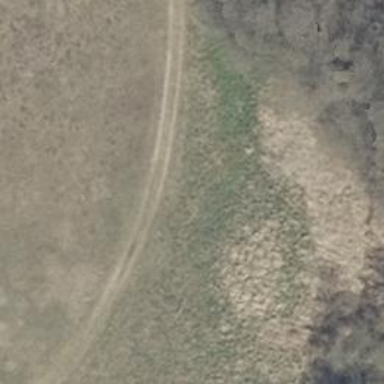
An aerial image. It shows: Grass track with Grade 4 tracktype.